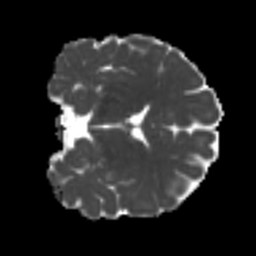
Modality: MD
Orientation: coronal
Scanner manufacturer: siemens
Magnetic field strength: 3 T
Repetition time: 4 s
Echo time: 0.0594 s